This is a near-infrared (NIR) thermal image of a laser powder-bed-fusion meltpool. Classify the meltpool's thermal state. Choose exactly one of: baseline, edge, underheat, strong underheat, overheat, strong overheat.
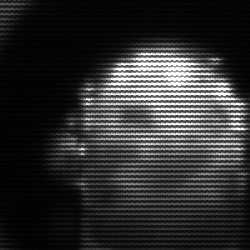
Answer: baseline